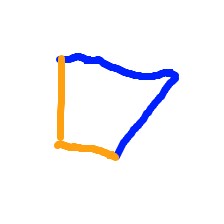
Shape: trapezoid